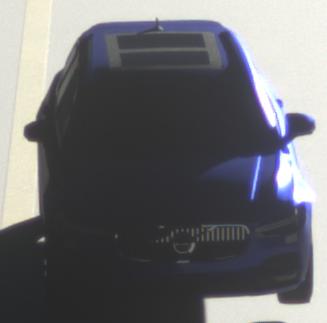
Make: Volvo
Model: V90
Detailed model: -
Model produced from: 2016
Model produced until: 2020
Doors: 5
Color: blue
Road condition: dry road
Daytime: sunrise or sunset
Contrast: high contrast